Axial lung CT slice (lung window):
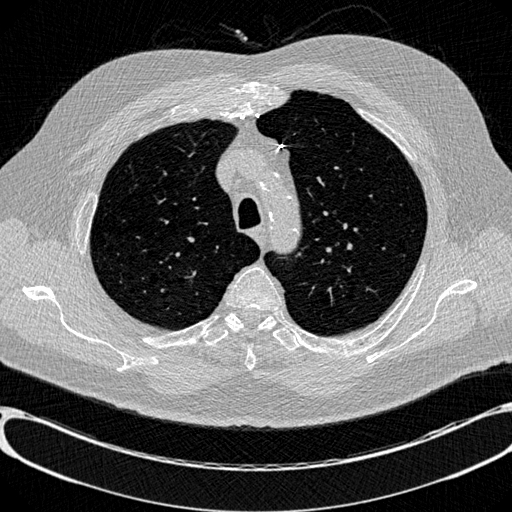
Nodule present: no